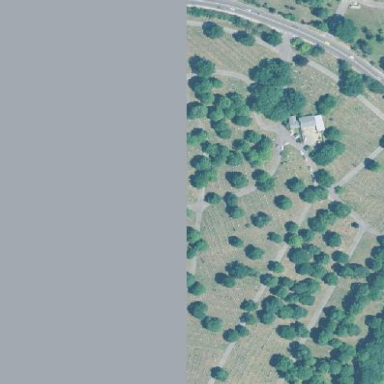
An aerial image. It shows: Cemetery.